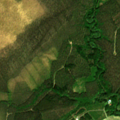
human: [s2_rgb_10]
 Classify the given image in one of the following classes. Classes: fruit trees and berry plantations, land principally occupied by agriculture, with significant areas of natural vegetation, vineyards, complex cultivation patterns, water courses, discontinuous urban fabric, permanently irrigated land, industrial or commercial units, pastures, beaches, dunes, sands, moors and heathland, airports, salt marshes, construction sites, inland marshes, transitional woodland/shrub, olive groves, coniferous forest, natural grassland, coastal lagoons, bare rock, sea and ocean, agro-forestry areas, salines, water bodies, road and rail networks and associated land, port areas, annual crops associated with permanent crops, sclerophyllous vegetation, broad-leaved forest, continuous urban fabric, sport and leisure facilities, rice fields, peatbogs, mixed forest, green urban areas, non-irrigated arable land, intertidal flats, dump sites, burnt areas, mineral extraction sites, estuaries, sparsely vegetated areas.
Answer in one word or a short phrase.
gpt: land principally occupied by agriculture, with significant areas of natural vegetation, coniferous forest, mixed forest, transitional woodland/shrub, peatbogs